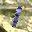
Label: 1